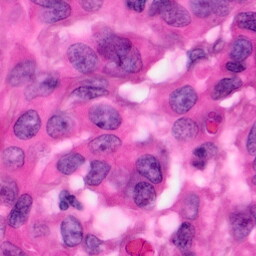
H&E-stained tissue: Pancreatic